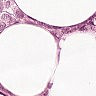
Metastatic tissue present: yes